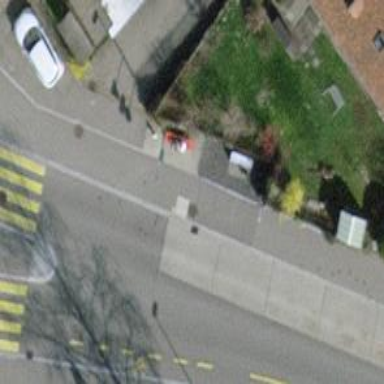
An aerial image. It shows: Red bench.